Question: I always wondered how to get rid of the dotted border that covers active links right afer clicked.
I tried 'a:active { border:0;outline: none; }' and it didn't work. I don't think that is a border, that's something chrome adds, also firefox and ie add it their own shape.
Any help would be truly appreciated.
my code :
'''
<ul class="footer-links">
<li id="main" class="icon-bookmark">help</li>
<a href="/forums/forum/discussions/#new-post"><li class="icon-pencil">new topic</li></a>
<a href="/contact"><li class="icon-chat">contact</li></a>
<a href="/forums/search/"><li class="icon-search">search</li></a>
<a href="/report"><li class="icon-flag">report</li></a>
</ul>
'''
My link if needed : <URL>
Screenshot:

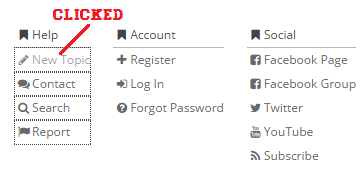
Answer: Use the :focus class.
'''
a:focus{ outline:none; }
'''
You should however, consider adding alternative styles to this class, as purely disabling it will hinder usability.